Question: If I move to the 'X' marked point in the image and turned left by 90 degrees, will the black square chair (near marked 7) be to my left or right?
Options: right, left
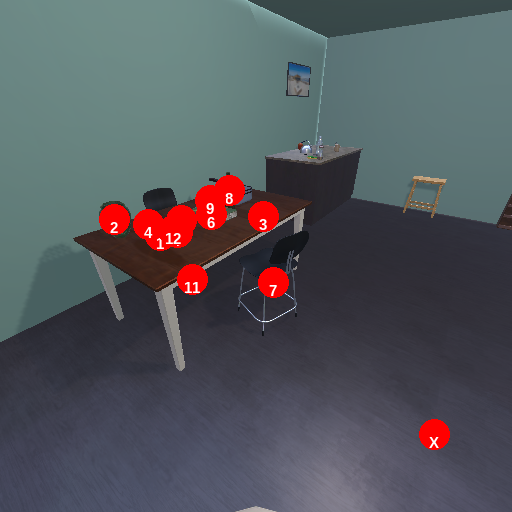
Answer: right